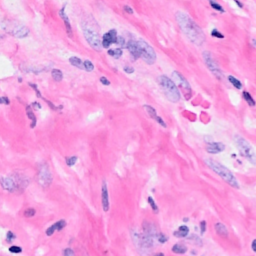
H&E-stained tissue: Breast